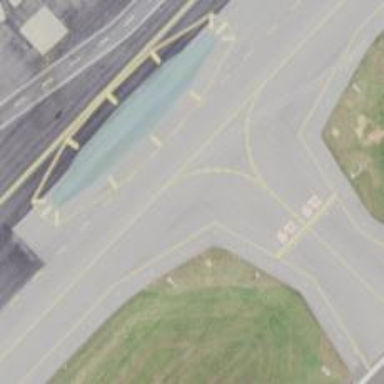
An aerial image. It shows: Image of taxiway at airport.